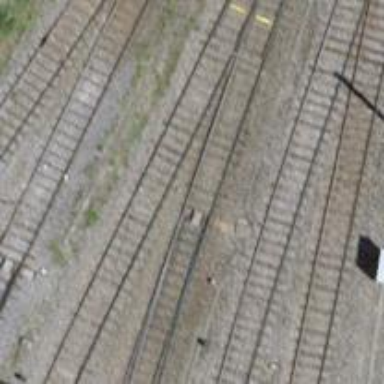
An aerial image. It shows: Railway switch.